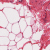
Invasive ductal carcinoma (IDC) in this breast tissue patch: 0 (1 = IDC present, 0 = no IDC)